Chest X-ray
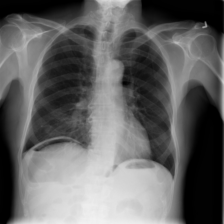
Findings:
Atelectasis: negative
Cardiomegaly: negative
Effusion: negative
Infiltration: negative
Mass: negative
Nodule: negative
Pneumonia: negative
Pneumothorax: negative
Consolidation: negative
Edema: negative
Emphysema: negative
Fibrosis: negative
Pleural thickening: negative
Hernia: negative